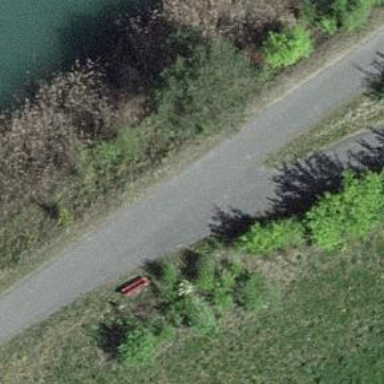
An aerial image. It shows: Red bench.